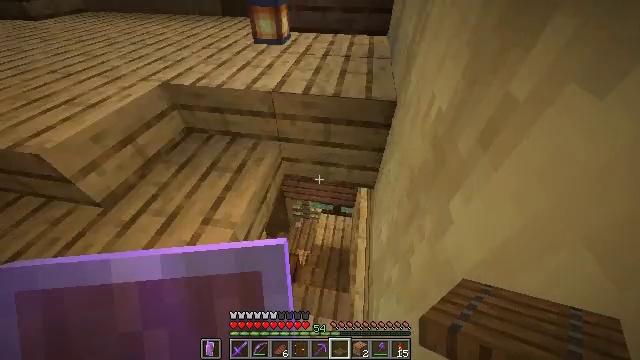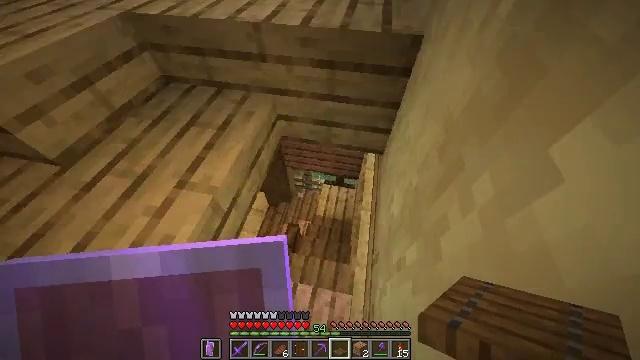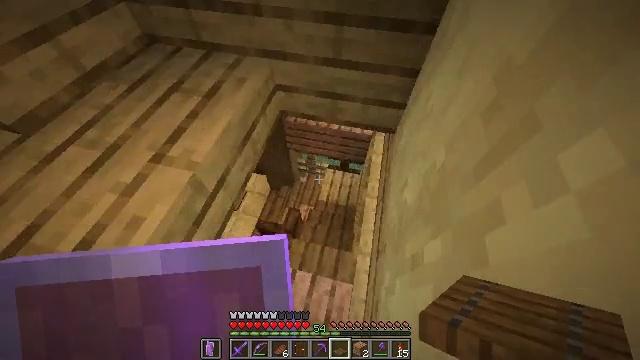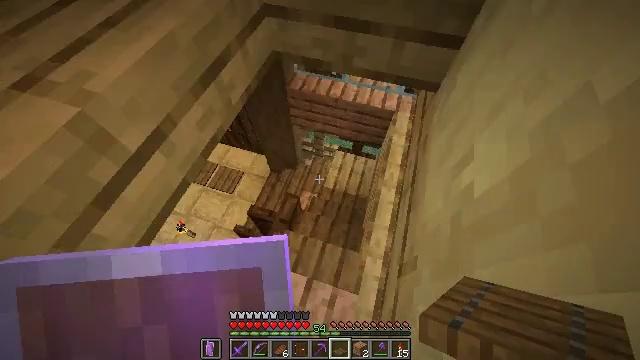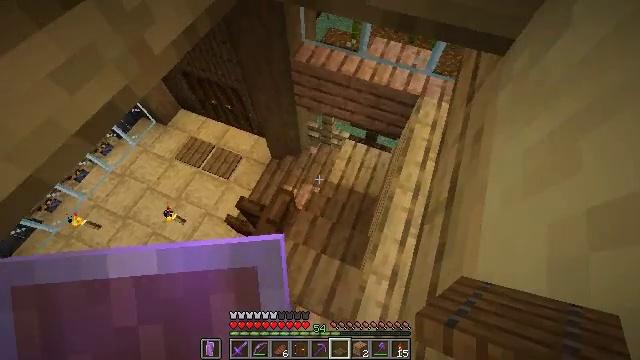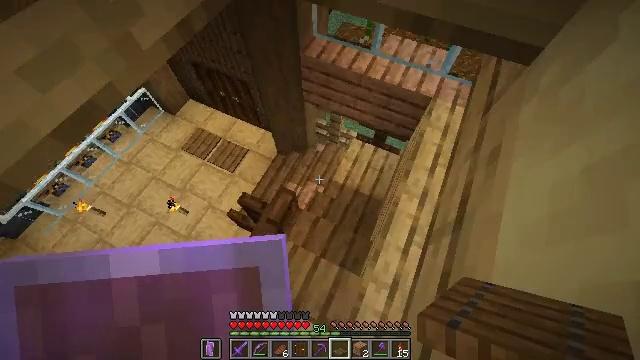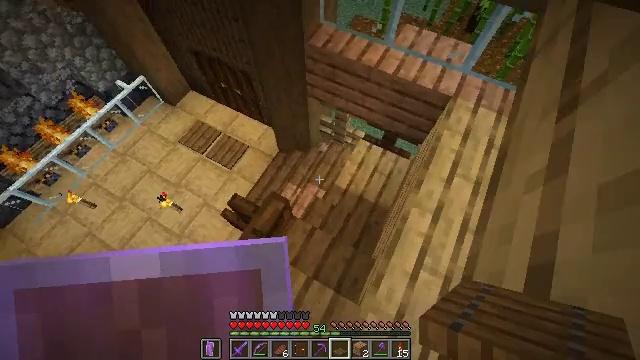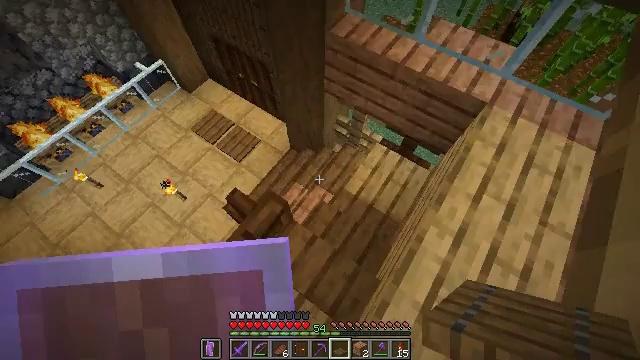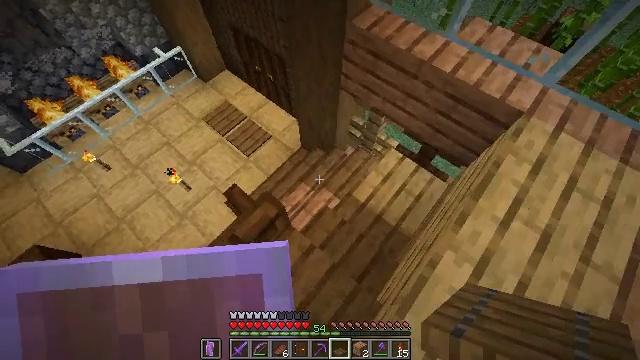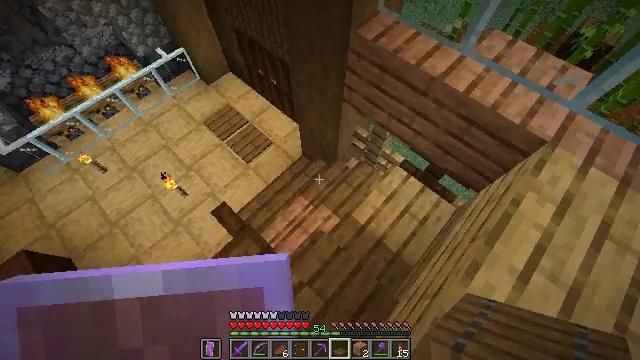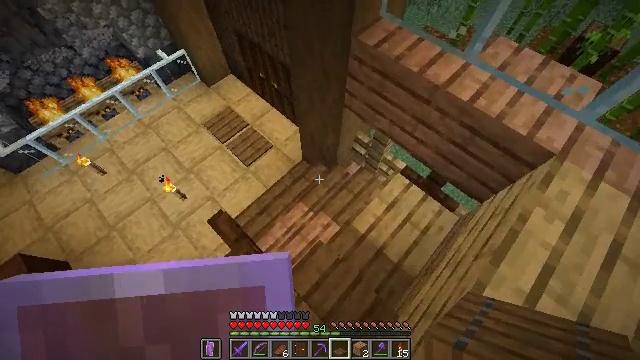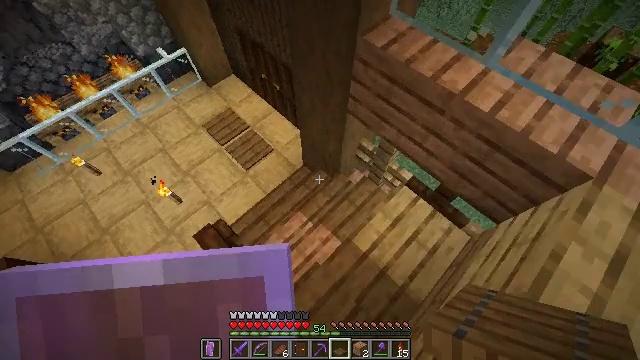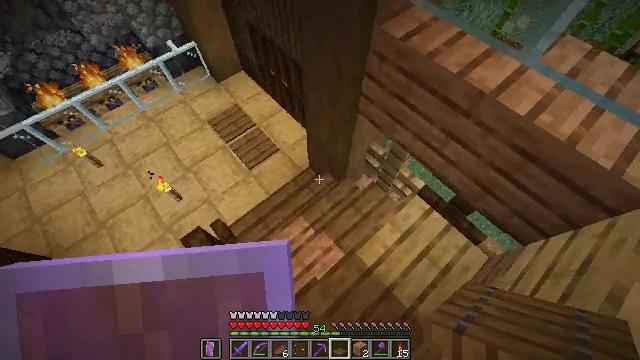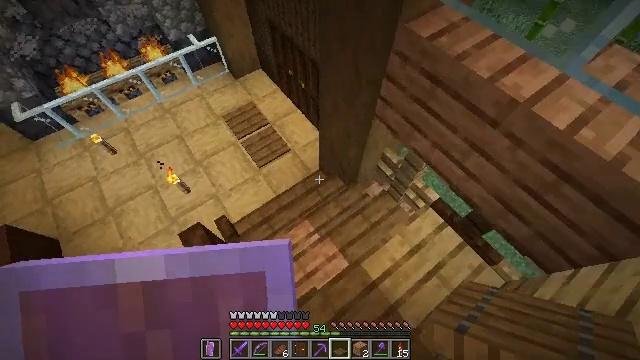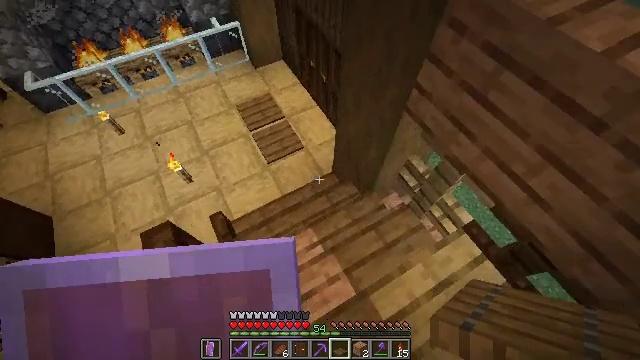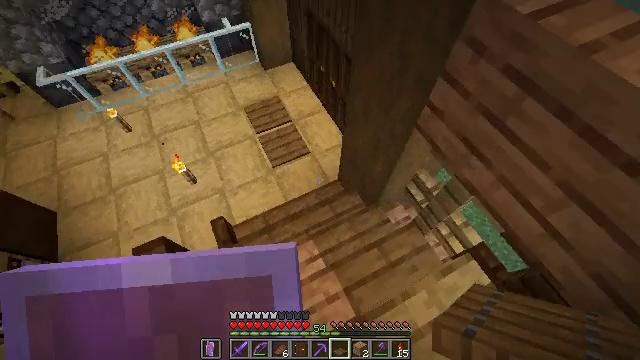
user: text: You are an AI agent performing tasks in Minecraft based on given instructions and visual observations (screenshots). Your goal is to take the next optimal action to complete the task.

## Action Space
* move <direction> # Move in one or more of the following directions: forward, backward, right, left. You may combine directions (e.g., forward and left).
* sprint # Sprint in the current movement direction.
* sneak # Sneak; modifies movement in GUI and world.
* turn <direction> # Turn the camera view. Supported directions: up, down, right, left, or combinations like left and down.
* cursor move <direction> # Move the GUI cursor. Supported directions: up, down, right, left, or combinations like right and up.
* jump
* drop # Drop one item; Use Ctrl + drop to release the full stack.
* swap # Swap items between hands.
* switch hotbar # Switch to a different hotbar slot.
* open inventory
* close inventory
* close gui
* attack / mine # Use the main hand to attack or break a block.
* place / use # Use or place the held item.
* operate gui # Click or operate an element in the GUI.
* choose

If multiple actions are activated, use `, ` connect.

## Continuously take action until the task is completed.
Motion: motion action
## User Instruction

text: Break the dark oak door to pick it up.
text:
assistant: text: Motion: move forward and move right, sprint, turn left and down
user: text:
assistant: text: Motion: move forward and move right, sprint, turn left and down
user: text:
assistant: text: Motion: move forward and move right, sprint, turn left and down
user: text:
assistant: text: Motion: move forward and move right, turn left and down
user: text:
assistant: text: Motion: move forward, turn left
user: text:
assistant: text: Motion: move forward, turn left
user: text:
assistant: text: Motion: move forward, turn left
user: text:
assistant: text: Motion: move forward, turn left
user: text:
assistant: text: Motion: move forward, turn left
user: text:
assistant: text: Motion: move forward
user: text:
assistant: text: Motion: move forward, turn left
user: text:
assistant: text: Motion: move forward, turn left
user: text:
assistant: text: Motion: move forward, turn left
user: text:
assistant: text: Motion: move forward, turn left
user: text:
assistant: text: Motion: move forward, turn left
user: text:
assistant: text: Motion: move forward, turn left
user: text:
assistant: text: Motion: move forward, turn left
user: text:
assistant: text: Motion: move forward, turn left
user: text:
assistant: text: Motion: move forward, turn left and up
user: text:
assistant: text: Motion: move forward, turn left and up
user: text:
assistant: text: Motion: move forward, turn left and up
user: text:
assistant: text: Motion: move forward, turn left and up
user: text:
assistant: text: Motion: move forward and move right, turn left
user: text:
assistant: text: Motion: move forward and move right, turn left
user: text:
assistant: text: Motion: move forward and move right, turn left
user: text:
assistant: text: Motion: move forward and move right, turn left and up
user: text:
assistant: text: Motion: move forward and move right, turn left
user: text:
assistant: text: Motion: move forward and move right, turn left
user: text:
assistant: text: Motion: move forward and move right, turn left
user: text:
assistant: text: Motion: move forward, turn left